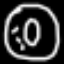
Label: donut